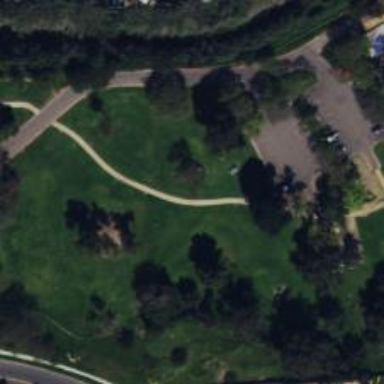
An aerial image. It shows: Park.